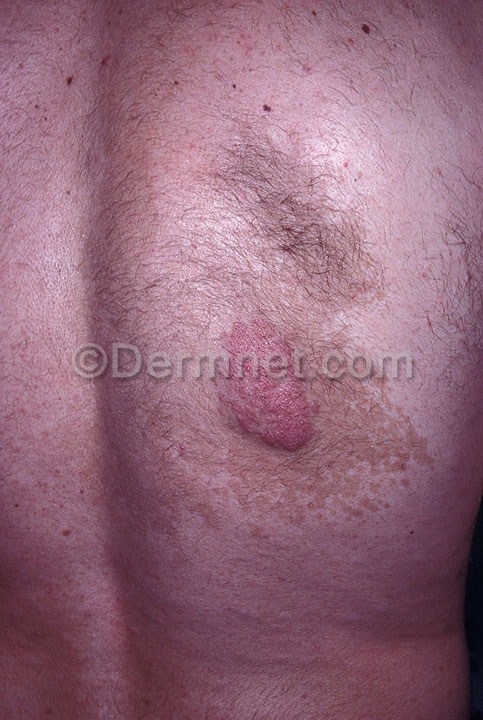
Disease: Systemic Disease